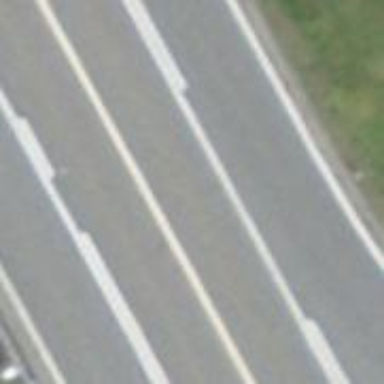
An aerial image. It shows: Trunk link highway with asphalt surface.